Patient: sex M, age 57
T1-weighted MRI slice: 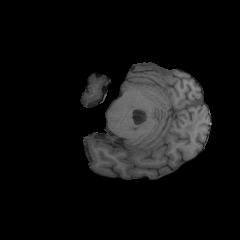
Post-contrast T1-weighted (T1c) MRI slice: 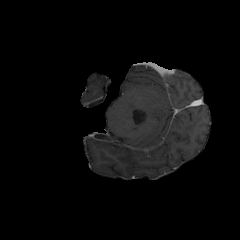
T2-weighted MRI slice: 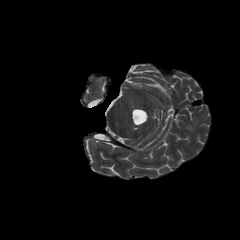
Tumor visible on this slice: no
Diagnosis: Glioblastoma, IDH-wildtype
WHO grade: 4